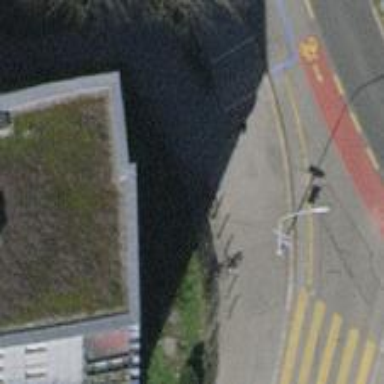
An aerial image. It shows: Bicycle parking facility.